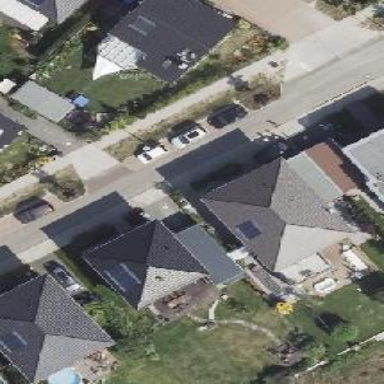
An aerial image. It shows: Hipped roof house.